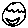
Label: smiley face